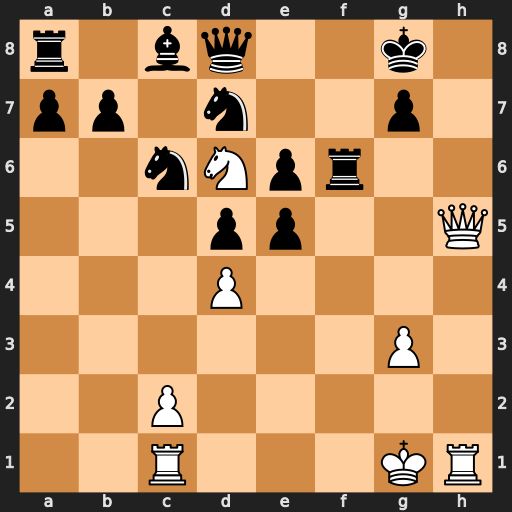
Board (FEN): r1bq2k1/pp1n2p1/2nNpr2/3pp2Q/3P4/6P1/2P5/2R3KR
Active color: w
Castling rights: -
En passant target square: -
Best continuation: Qh8#